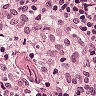
Metastatic tissue present: no